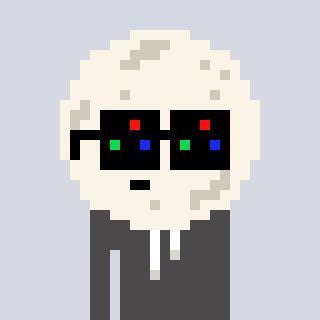
a pixel art character with square black sunglasses, a moon-shaped head and a grayscale-colored body on a cool background